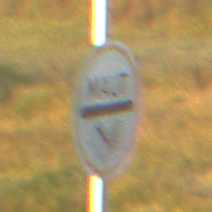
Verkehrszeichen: MautflichtigeStrecke
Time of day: SunriseSunset
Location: Outdoor (Nature)
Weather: Clear
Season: NotSpecified
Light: Natural